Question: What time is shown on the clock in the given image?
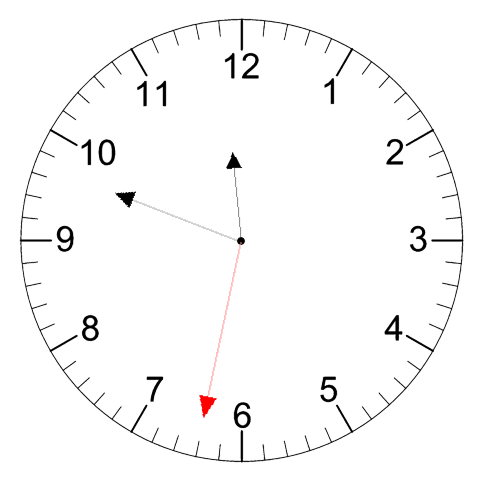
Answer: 11:48:32